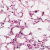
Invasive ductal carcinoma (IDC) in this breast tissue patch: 0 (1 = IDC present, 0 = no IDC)